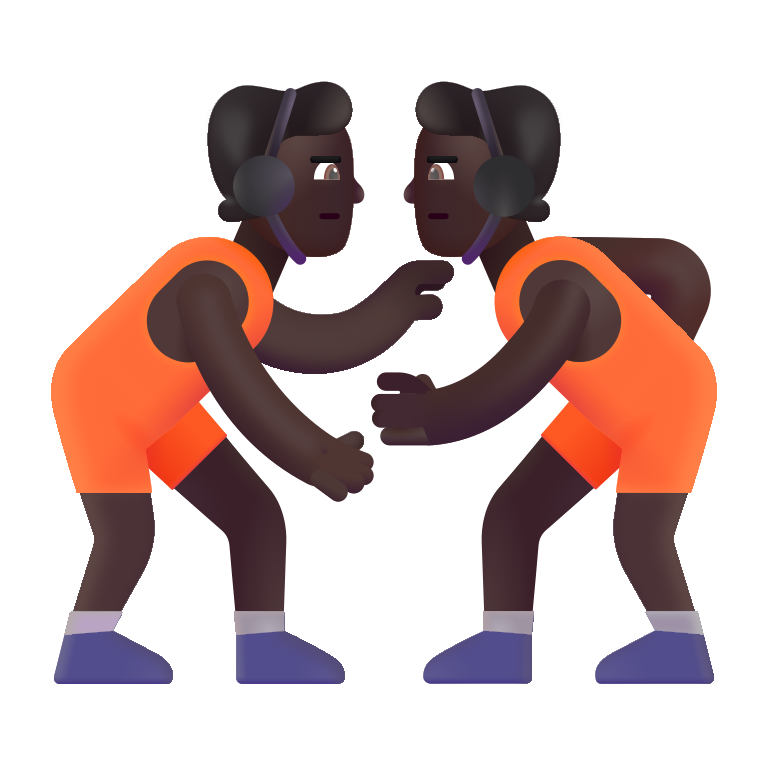
person wrestling color dark